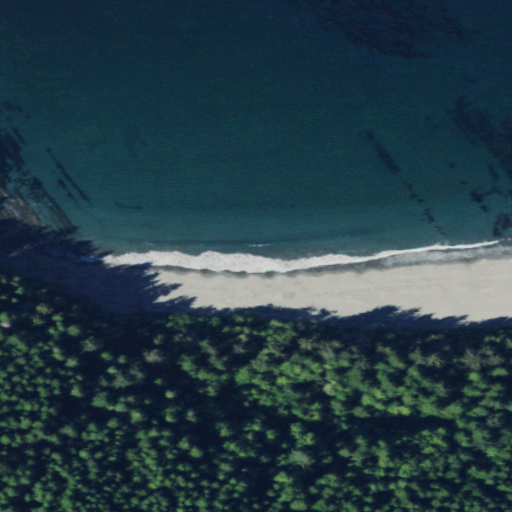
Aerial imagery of beach in Washington named Second Beach containing open water, evergreen forest, and barren land